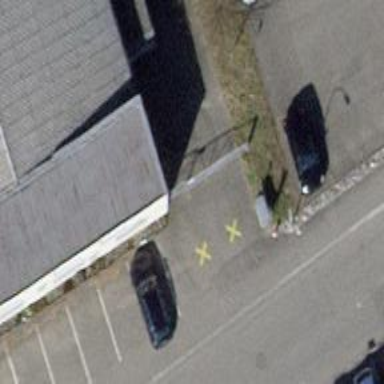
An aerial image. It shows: Gate.